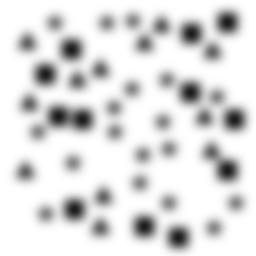
Squares: 12
Triangles: 12
Stars: 18
Total shapes: 42